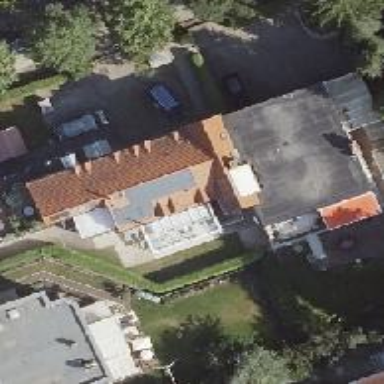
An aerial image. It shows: House with saltbox-shaped roof.